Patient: sex M, age 55
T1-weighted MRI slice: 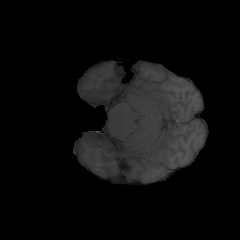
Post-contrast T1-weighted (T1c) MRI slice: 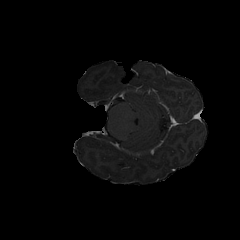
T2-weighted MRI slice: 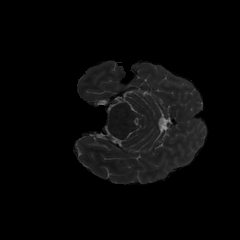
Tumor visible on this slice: no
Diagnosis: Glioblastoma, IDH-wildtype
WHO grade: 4